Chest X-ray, AP view. Patient: 49 years old, sex F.
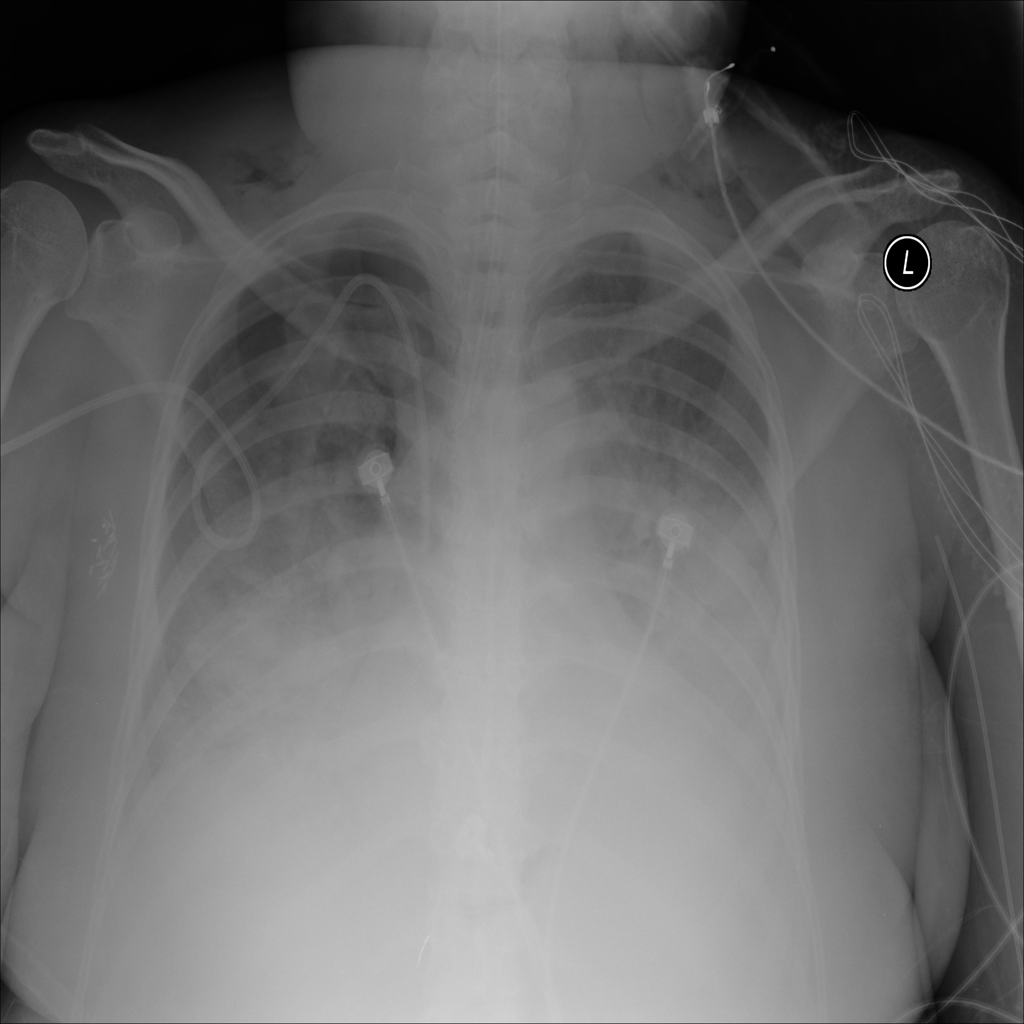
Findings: Effusion, Emphysema, Infiltration